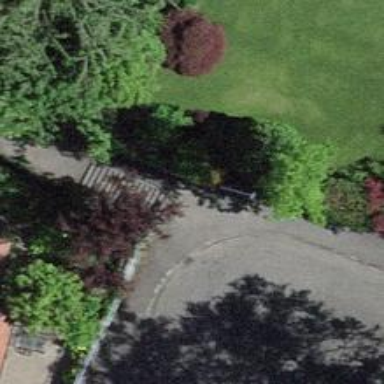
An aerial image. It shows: Set of steps on the road.